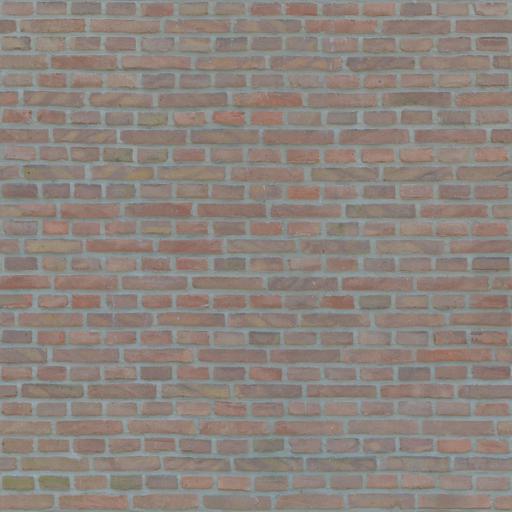
Tags: brick bricks dark greysmall